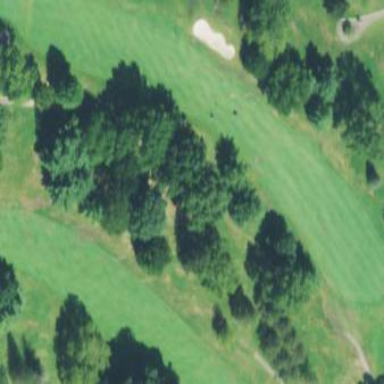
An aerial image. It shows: Golf fairway in the image.